Aerial crown-view tile of a tropical tree (Barro Colorado Island, Panama), acquired 20240918:
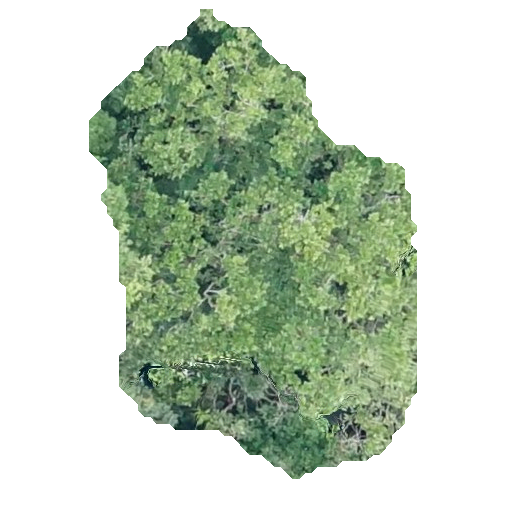
Species: Anacardium excelsum
GBIF accepted scientific name: Anacardium excelsum
Crown area: 167.186 m²